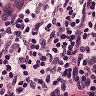
Metastatic tissue present: no